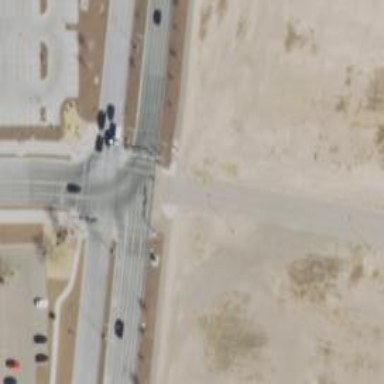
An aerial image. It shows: Crossing on the road with line markings.